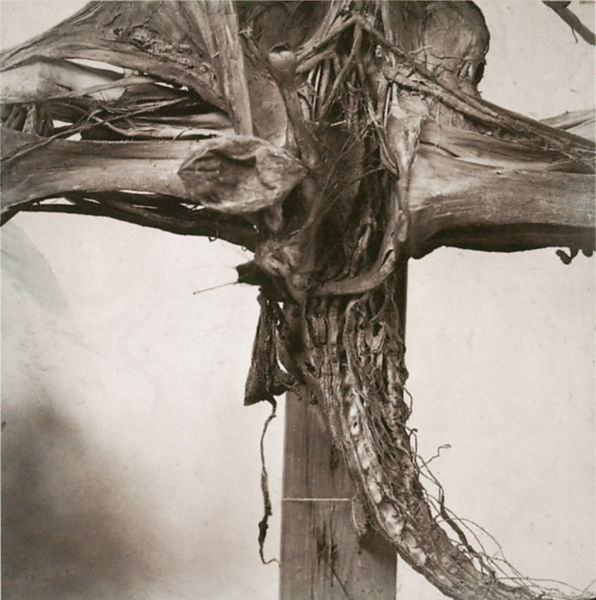
Titel: Dissection d’un fourmilier tamanoir
Künstler: P.J. Potteau
Schlagwörter: holz, tuch, tücher, sepia, detail, nagel, foto, knochen, offen, fetzen, kreuz, wurzel, brett, schwarzweiß, adern, geöffnet, sehnen, fasern, gespinst, nagelloch, wurzek, gewinnst